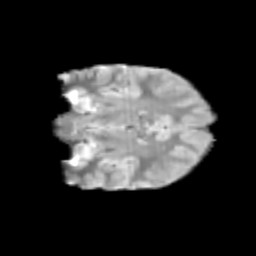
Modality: T2w
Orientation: coronal
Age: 10
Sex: female
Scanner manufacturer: siemens
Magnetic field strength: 3 T
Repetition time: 3.8 s
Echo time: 0.07 s